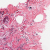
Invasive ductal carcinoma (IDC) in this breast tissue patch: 1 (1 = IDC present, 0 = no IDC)